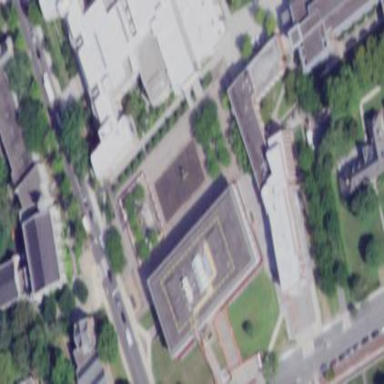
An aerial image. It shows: University building.